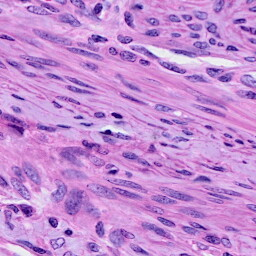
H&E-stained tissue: Cervix